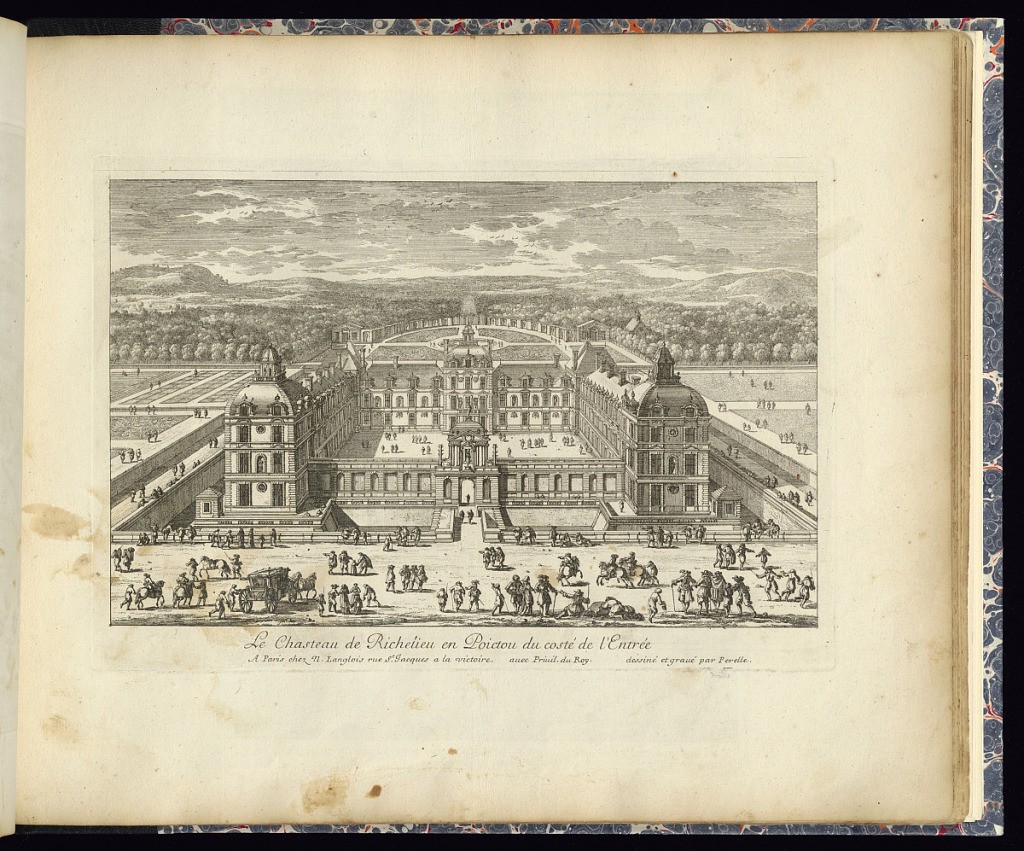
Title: Le Chasteau de Richelieu en Poictou du costé de l’Entrée
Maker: Gabriel Perelle, French, 1604–1677
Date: late 17th century
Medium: Etching on laid paper
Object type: Print
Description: Bird's-eye view of the entrance façade of the chateau of Richelieu. The moat, inner courtyard, and formal gardens beyond with parterre planting, fountains, garden pavilions, and trees. Figures, horseman, and horse drawn carriages in the foreground, and figures throughout the gardens. The plate is titled and signed.